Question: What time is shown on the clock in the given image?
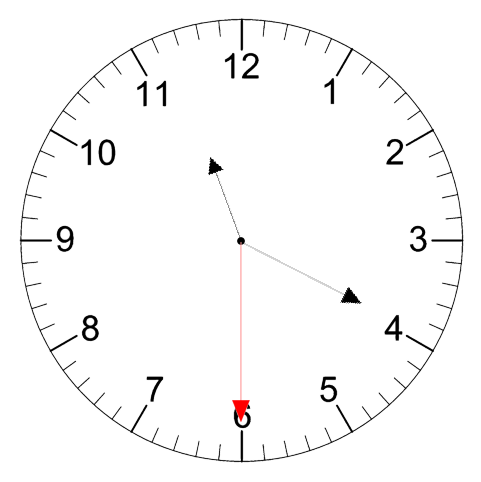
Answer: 11:19:30